Aerial crown-view tile of a tropical tree (Barro Colorado Island, Panama), acquired 20240611:
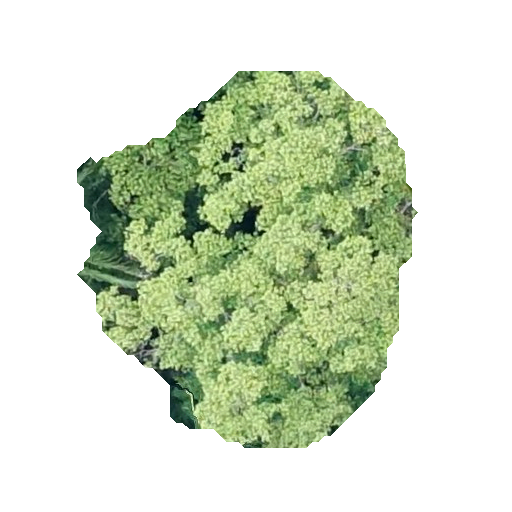
Species: Luehea seemannii
GBIF accepted scientific name: Luehea seemannii
Crown area: 146.126 m²